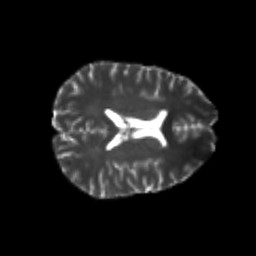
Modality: T2w
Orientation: axial
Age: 26
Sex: female
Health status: healthy
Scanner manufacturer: philips
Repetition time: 7.391 s
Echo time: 0.08599 s